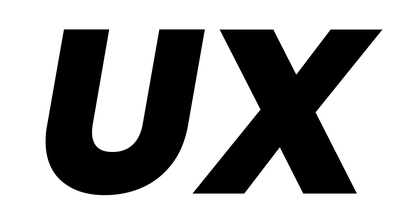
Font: Poppins-ExtraBoldItalic